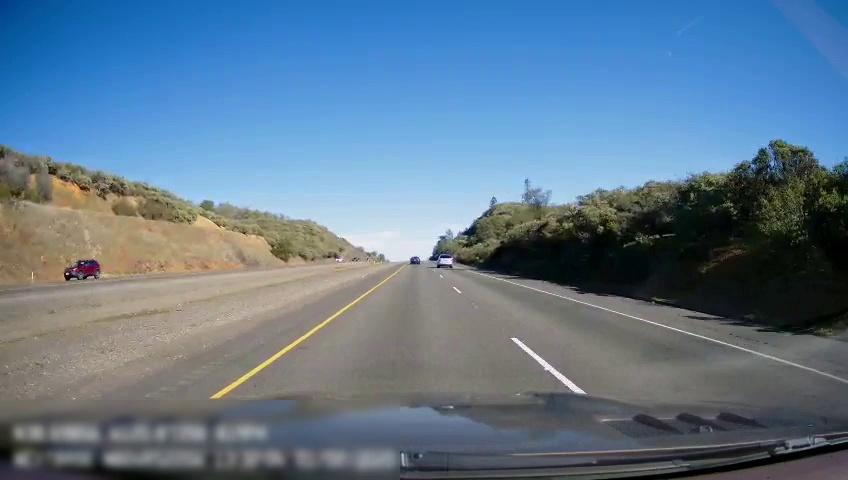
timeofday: Day
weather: Sunny
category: Drivable Space
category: Drivable Space
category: Vehicles | SUV
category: Vehicles | SUV
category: Vehicles | Car
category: Lanes | Current Lane
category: Lanes | Current Lane
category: Lanes | Alternate Lane